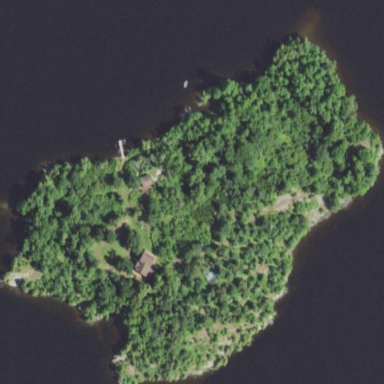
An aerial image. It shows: Island.